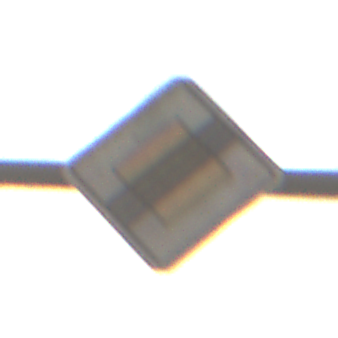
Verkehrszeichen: EndeVorfahrtsstrasse
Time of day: SunriseSunset
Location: Outdoor (Nature)
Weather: PartlyCloudy
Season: NotSpecified
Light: Natural